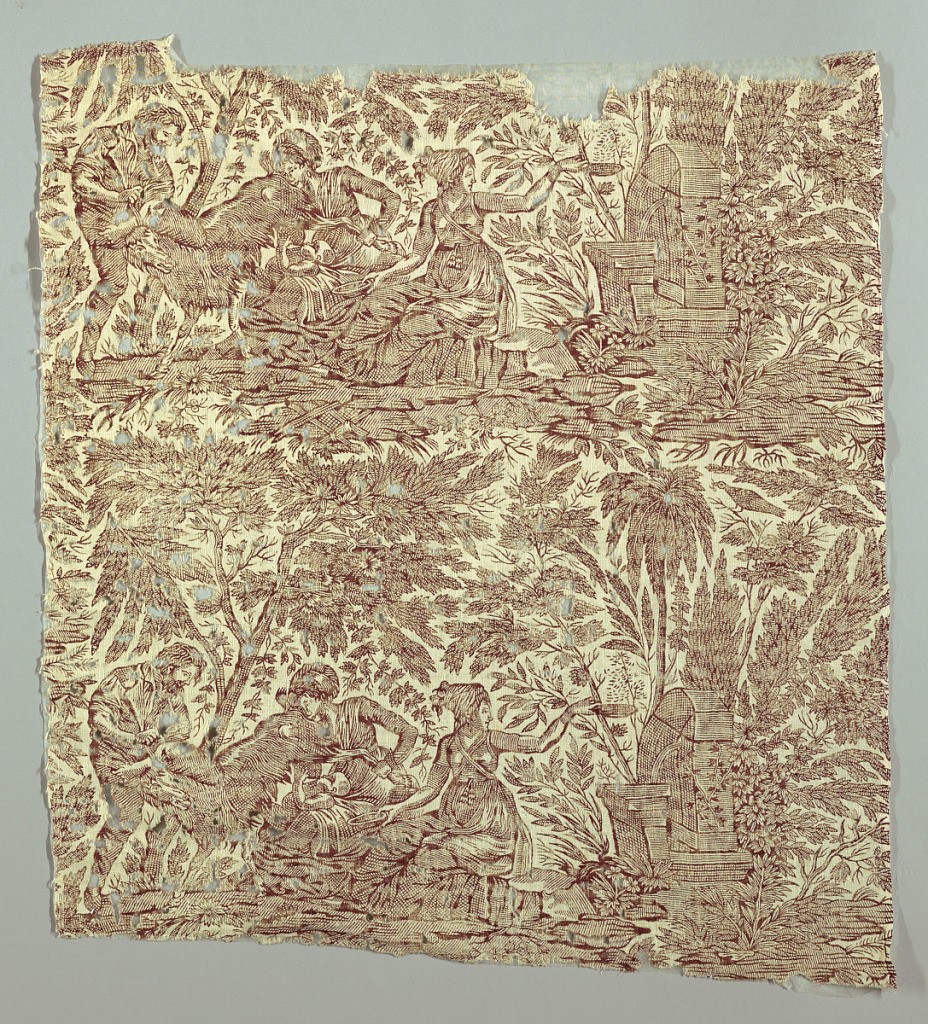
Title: Fragment
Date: ca. 1810
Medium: cotton Technique: relief printed on plain weave
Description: Piece, formerly a lining of 1949-35-1-b, and formerly quilted. Design in two shades of dark red on white ground, shows group of people in early nineteenth century dress; a man holds head of a goat while a woman with child on knee holds up goat's legs and child suckles from goat's udder. Behind sits a second woman with a basin on her knee and hand with another basin stretched out toward fountain. Trees and foliage.